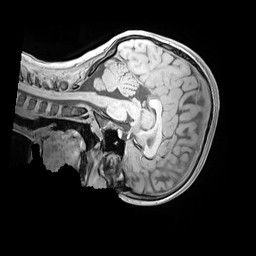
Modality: MP2RAGE
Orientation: sagittal
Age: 9
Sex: female
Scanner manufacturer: siemens
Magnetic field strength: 3 T
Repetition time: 4 s
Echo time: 0.00303 s